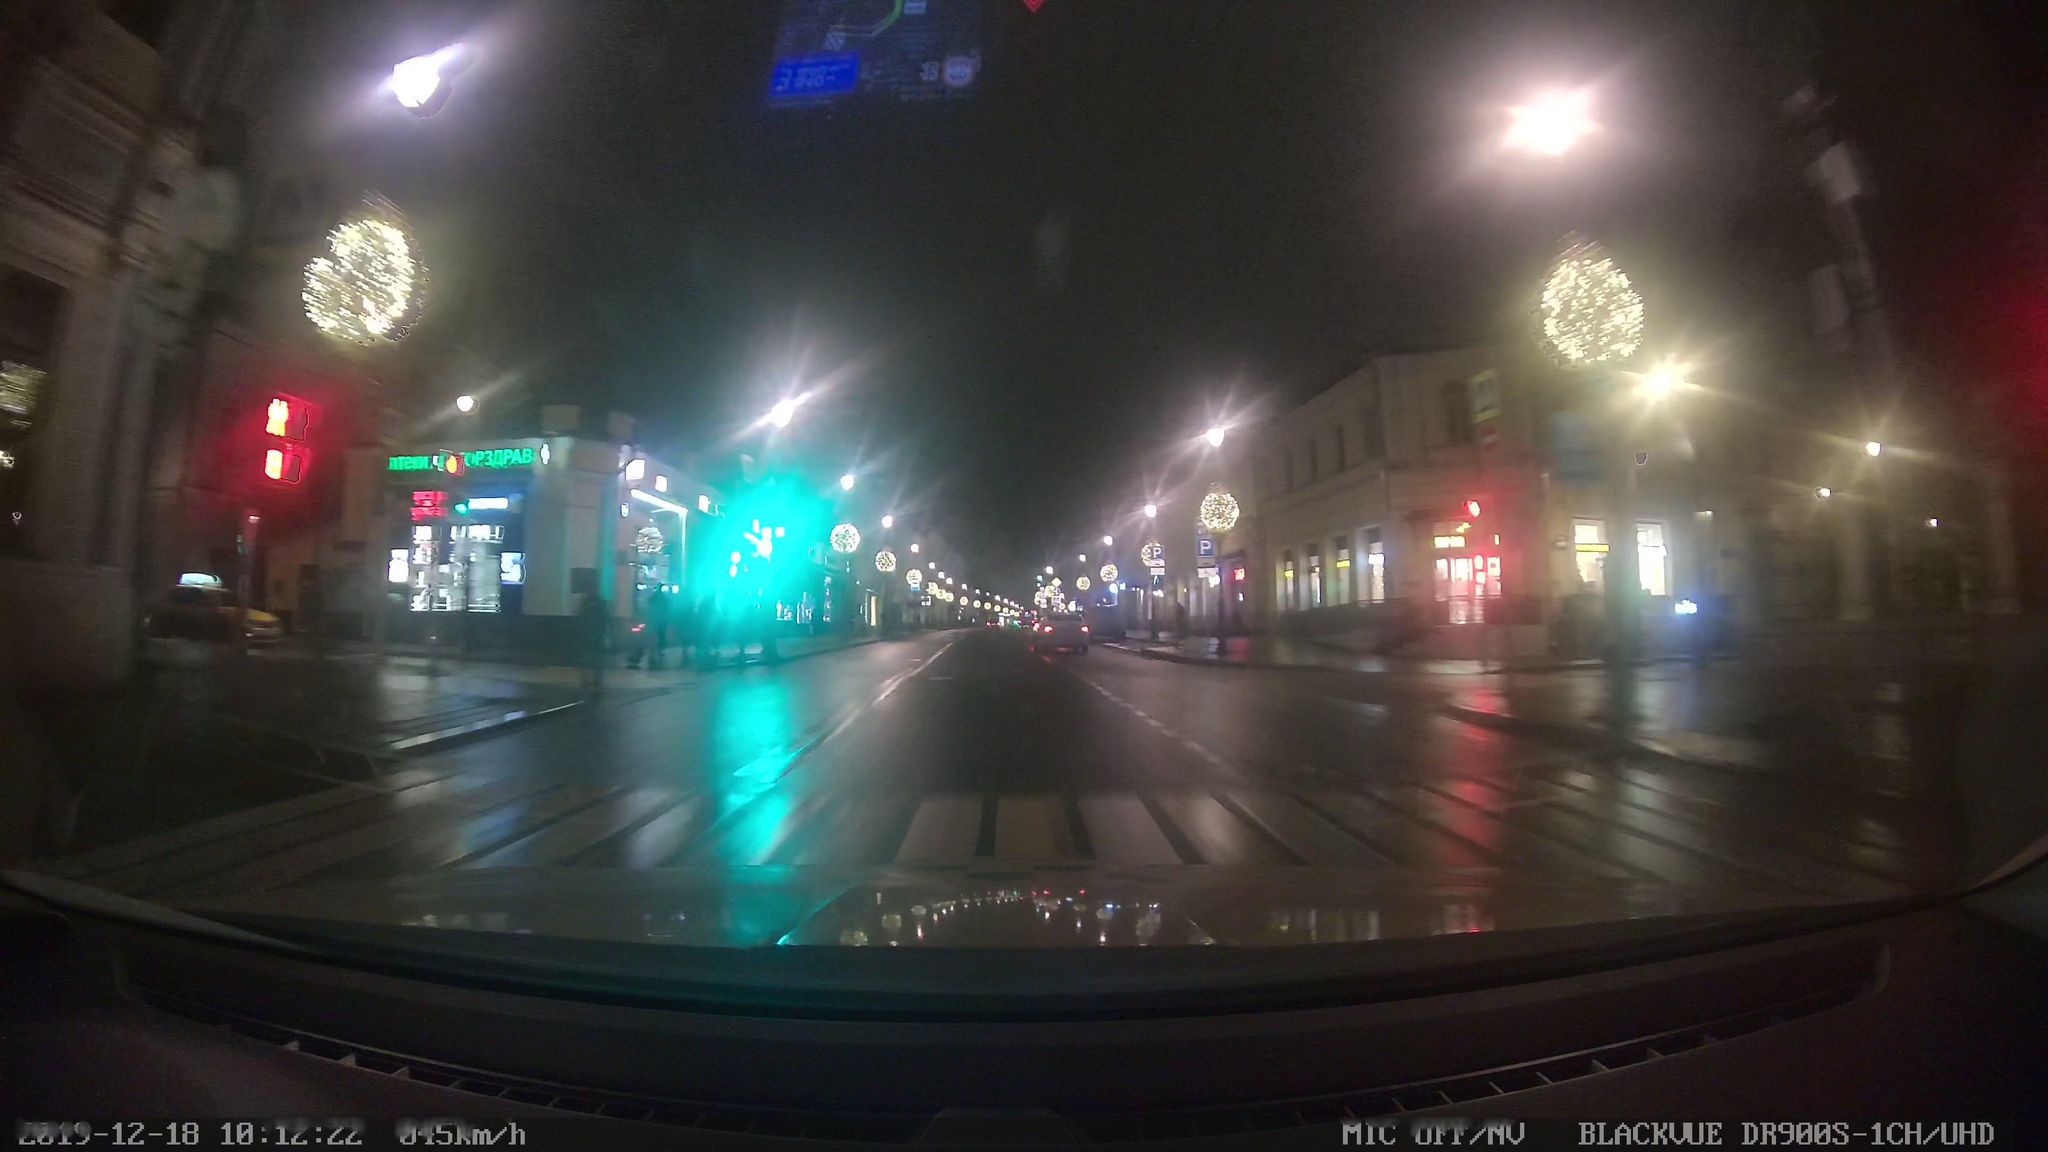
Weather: clear
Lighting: night
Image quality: slightly poor
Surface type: driving surface
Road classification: footway
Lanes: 3
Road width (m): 3.6
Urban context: urban centre
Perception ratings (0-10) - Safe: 1.61, Lively: 5.78, Beautiful: 3.01, Boring: 0.53, Depressing: 4.15, Wealthy: 5.06